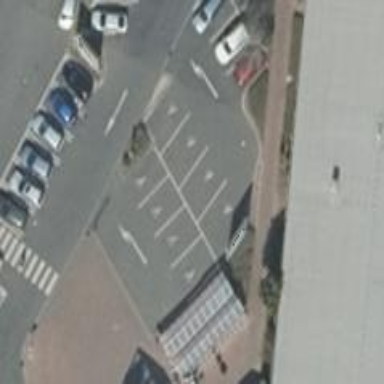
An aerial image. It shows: Parking space is available.